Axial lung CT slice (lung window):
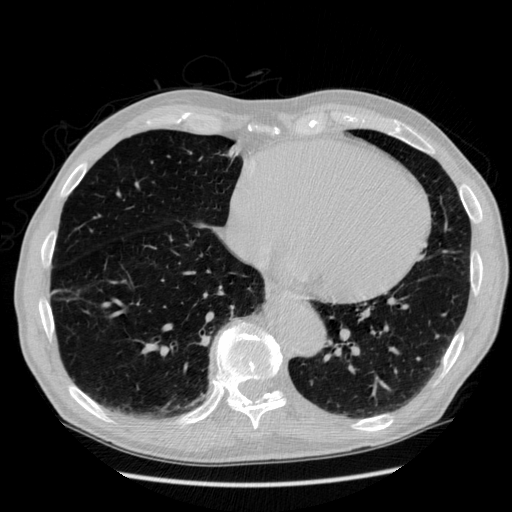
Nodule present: no